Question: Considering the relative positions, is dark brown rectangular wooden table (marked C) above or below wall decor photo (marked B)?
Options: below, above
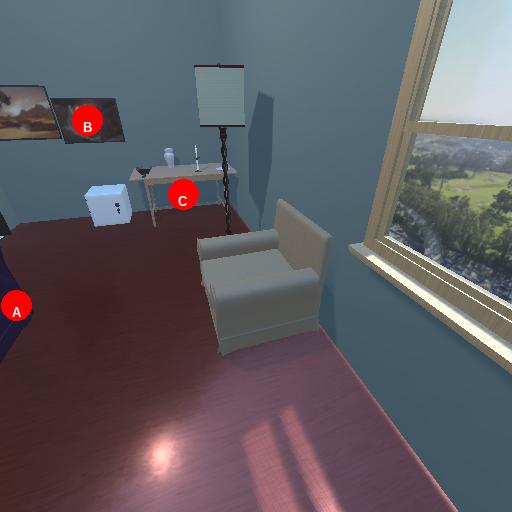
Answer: below